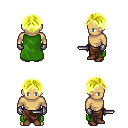
a pixel art fantasy rpg character, male body template, human, tanned skin, green cape, robe skirt, gold parted hairstyle, metal gloves, brown shoes, dagger, four views (front, back, left, right), 2x2 character sprite sheet, small pixel art, hard edges, no anti-aliasing